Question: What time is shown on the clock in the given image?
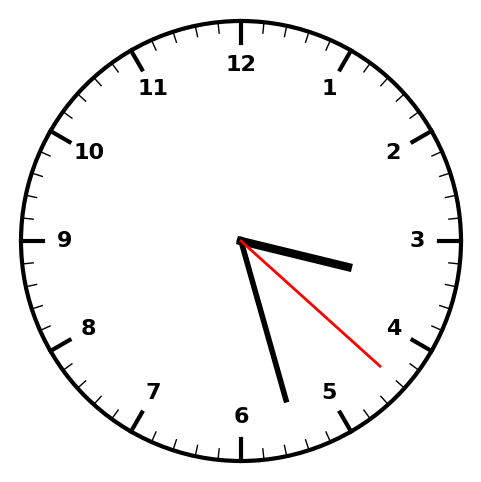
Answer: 03:27:22